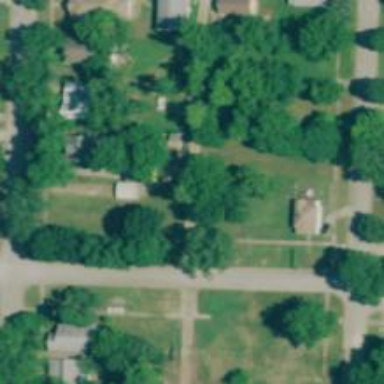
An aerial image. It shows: Alley classified as service road.